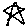
Label: star